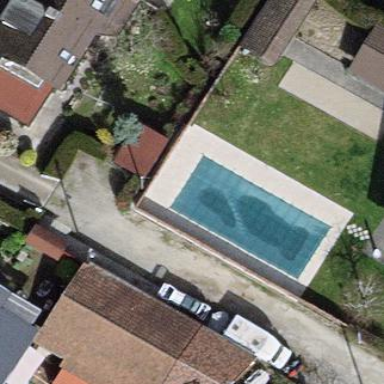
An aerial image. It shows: Outdoor swimming pool in leisure land.